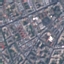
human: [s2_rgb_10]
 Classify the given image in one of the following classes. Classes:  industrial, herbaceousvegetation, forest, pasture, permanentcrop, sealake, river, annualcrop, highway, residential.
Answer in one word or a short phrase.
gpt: Residential